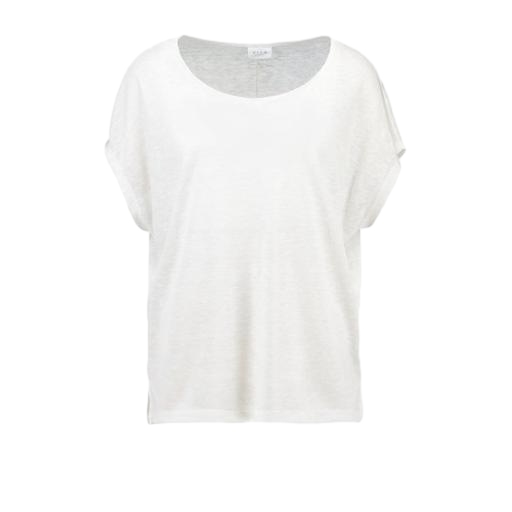
white pima t-shirt only macy, white raw-edge scoop-neck top only macy, white petite boat-neck t-shirt only macy, white background